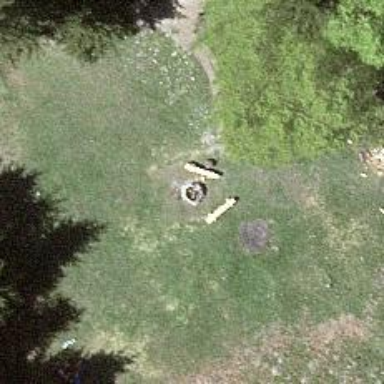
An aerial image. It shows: Bench for seating.